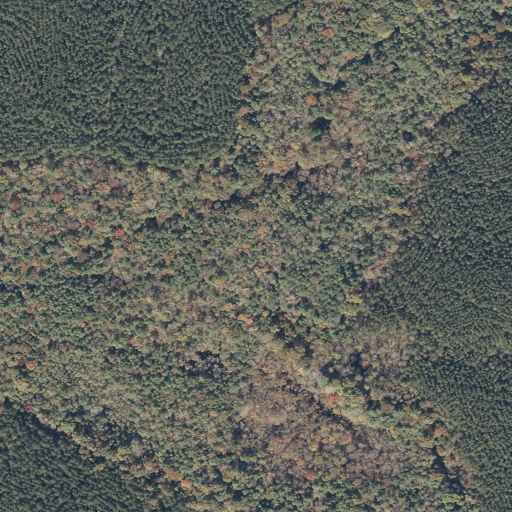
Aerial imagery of valley in Mississippi named Gray Hollow containing mixed forest, woody wetlands, and evergreen forest